Question: I have encountered an unexplainable difficulty. I've got a certain bunch of images in my app and Xcode makes some of them a bit darker. An image may have its normal tint when the app is launched on Retina simulator and be darker when launched on non-Retina simulator, while another image behaves vice versa - normal on Retina and darker on non-Retina. the problem is not only for simulator, launching the app on a device leads to the same weird things. Have you ever experienced such a problem? Any ideas? Thanks a lot in advance

this is a shot from Retina. you see that two images at right and at left are bit lighter. this is normal color. the rest is darker
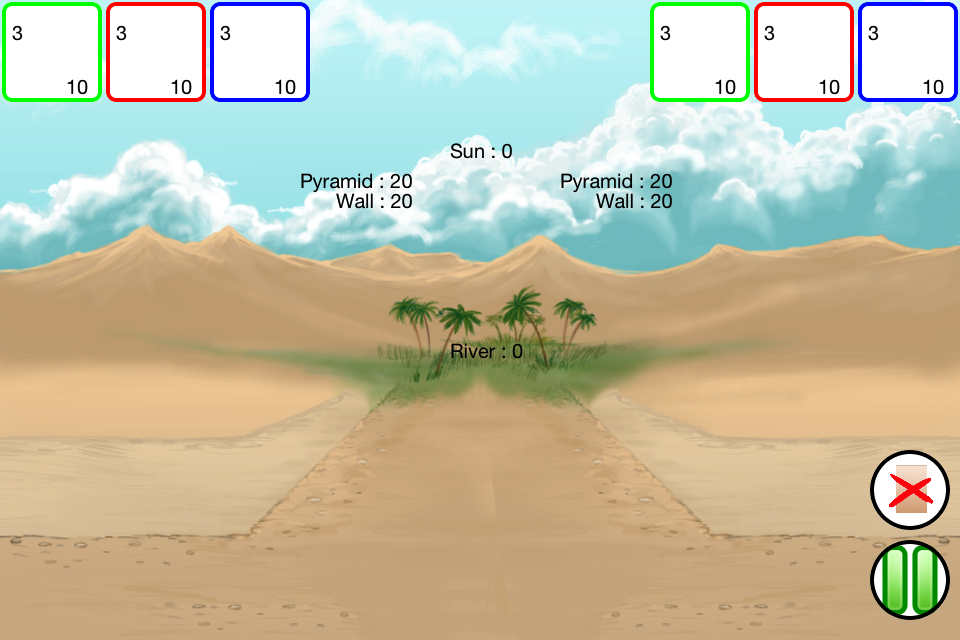
Answer: Almost certainly the embedded colour profile within the image. Try exporting the images for web and devices, rather than saving, or changing the colour profile to RGB (rather than adobe rgb).